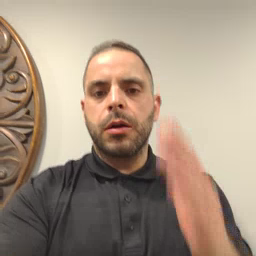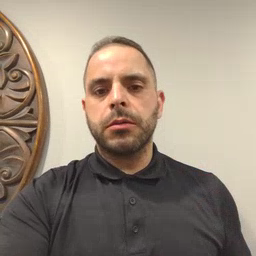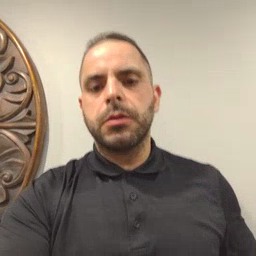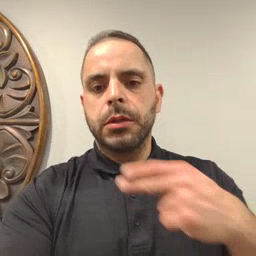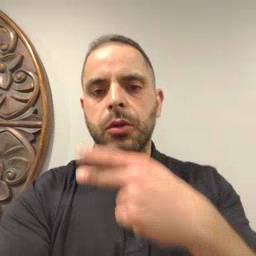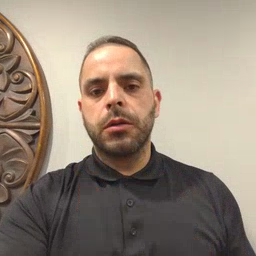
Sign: scissors